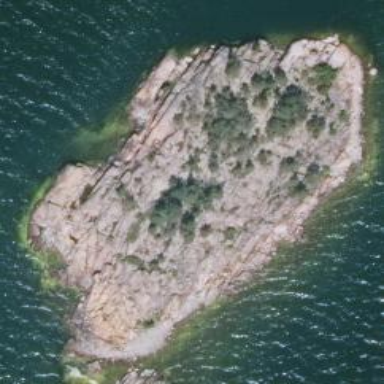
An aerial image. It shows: Islet located along the natural coastline.